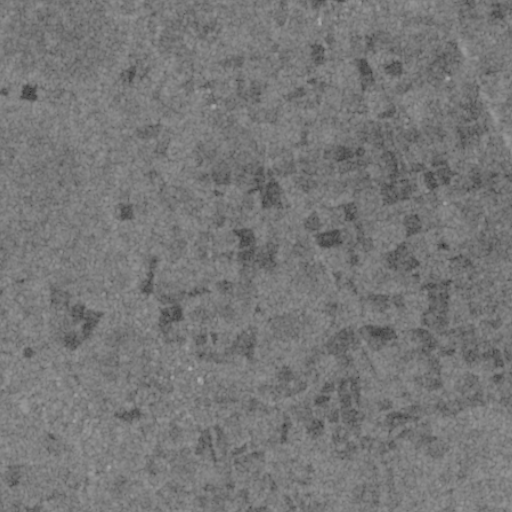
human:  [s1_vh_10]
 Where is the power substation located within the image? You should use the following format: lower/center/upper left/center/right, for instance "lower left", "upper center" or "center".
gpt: The power substation is located in the lower right of the image.
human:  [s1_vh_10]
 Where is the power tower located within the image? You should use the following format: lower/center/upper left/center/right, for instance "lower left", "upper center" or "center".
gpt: The power tower is located in the lower right of the image.
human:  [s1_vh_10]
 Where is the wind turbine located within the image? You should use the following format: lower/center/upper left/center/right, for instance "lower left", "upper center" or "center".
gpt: The wind turbine is located in the upper of the image.
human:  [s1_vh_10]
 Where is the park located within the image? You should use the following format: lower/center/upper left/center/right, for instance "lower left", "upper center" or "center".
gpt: There is no park in the image.

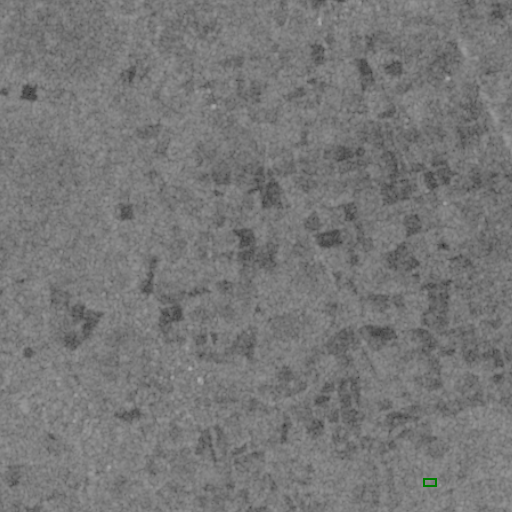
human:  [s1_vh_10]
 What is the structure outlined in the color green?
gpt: The structure outlined in green is a power substation.
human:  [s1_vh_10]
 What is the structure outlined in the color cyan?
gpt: There is no cyan outline.